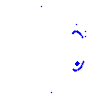
Particle: proton